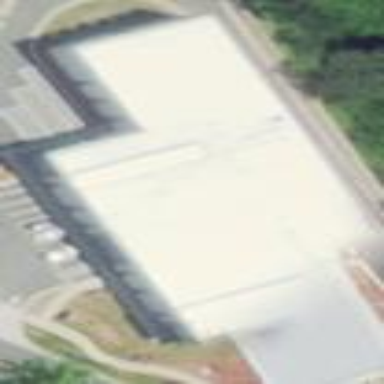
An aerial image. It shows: Building that serves as storage rental shop.